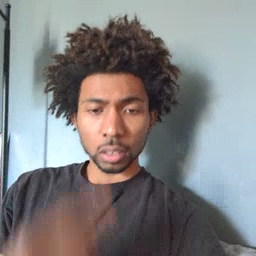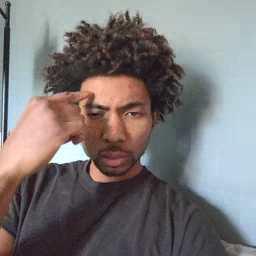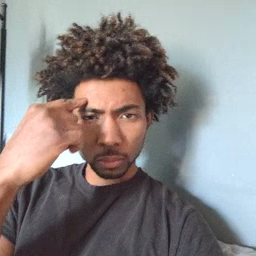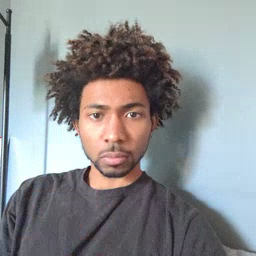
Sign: think